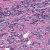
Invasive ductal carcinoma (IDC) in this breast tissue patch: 1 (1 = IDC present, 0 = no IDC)